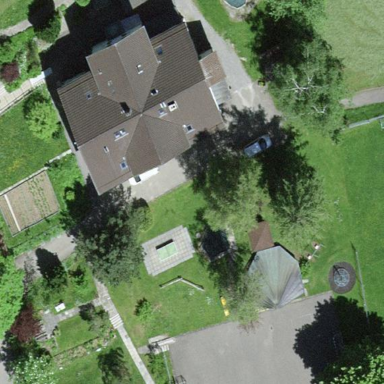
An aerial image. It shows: School.